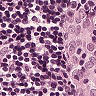
Metastatic tissue present: no